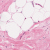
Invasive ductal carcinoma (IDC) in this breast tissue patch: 0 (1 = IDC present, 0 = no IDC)